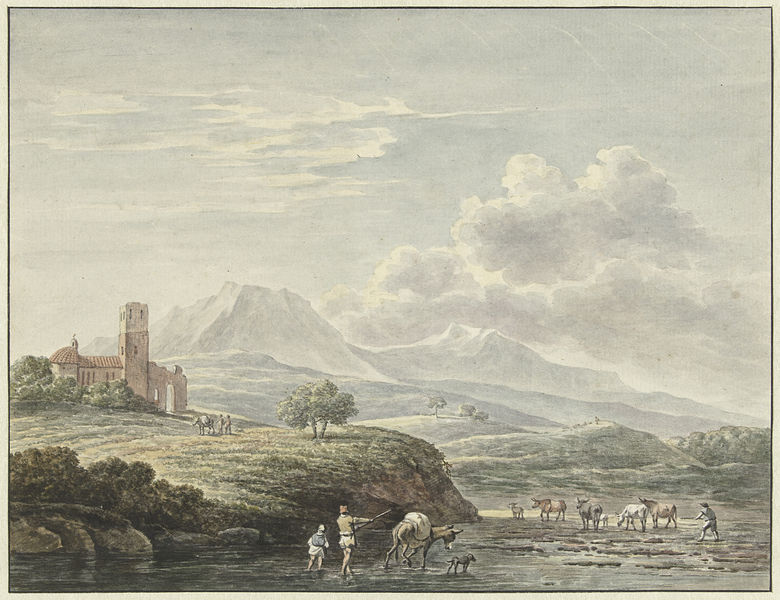
Titel: Italiaans landschap
Künstler: Daniël Dupré
Standort: Amsterdam
Institution: Rijksmuseum
Schlagwörter: paysan, chateau, fermier, ruine, ane, troupeau, betail